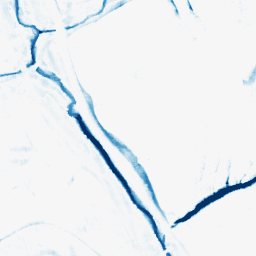
Category: morphological
Decomposition family: morphological_rect
Decomposition parameters: operation: closing
width: 10
height: 10
Upsampling method: sinc_hamming
Upsampling parameters: scale: 2
kernel_size: 16
Upsampling scale: 2